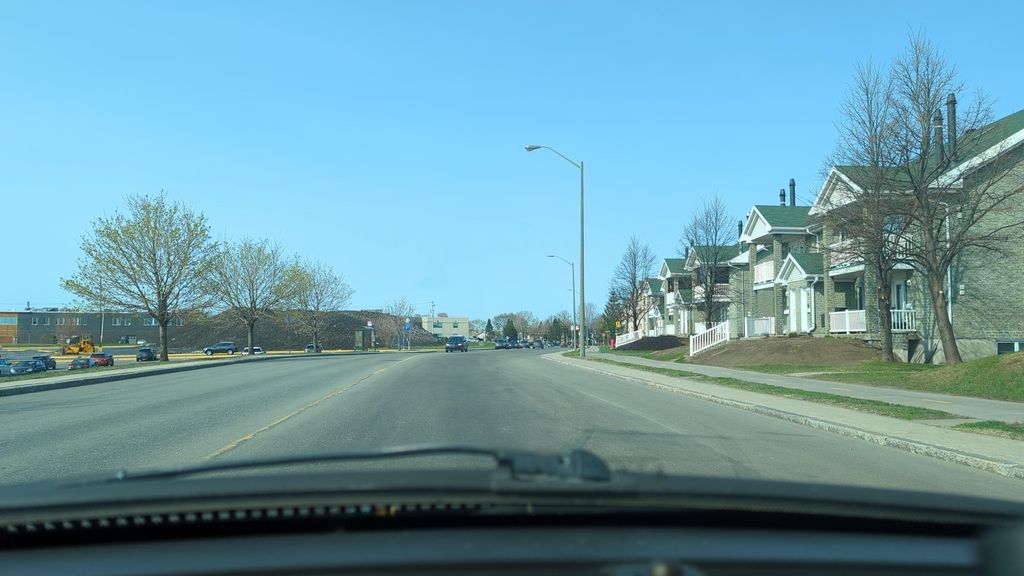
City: quebec_city